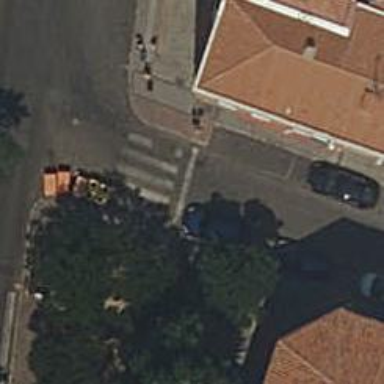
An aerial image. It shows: Road with traffic signals at the crossing.